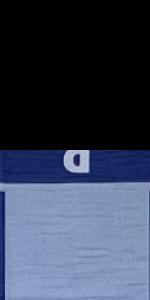
Label: Empty